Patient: sex F, age 35
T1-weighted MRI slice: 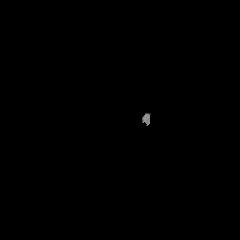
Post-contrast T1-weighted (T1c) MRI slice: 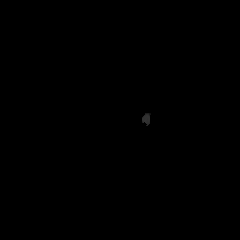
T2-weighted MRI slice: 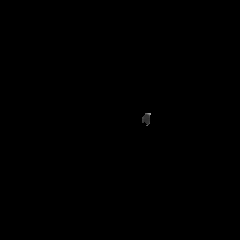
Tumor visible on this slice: no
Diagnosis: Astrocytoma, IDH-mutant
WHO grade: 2